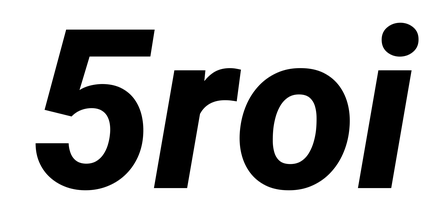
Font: Roboto-Italic_ExtraBold_Italic